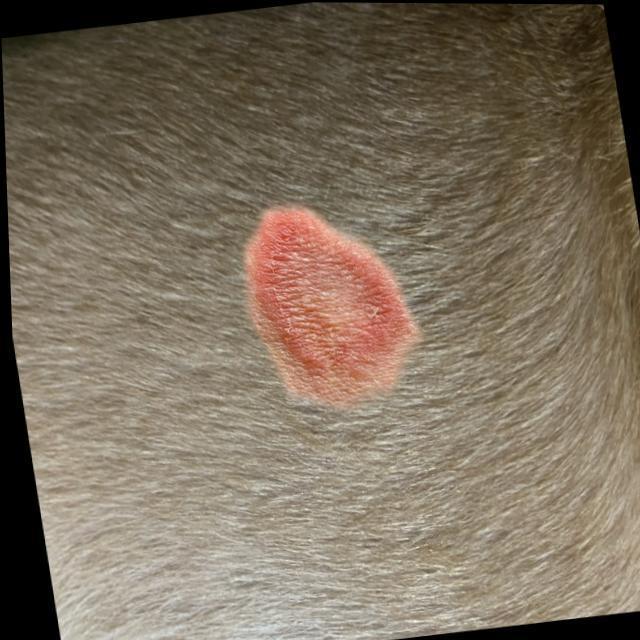
Canine ringworm (Dermatophytosis) — fungal infection caused by Microsporum or Trichophyton. Presents with circular alopecia, scaling, crusting, and broken hairs.